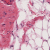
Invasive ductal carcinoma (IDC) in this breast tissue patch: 0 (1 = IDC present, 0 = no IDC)